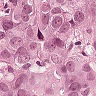
Metastatic tissue present: yes